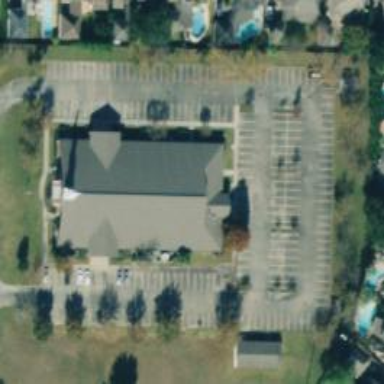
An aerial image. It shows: Parking space.